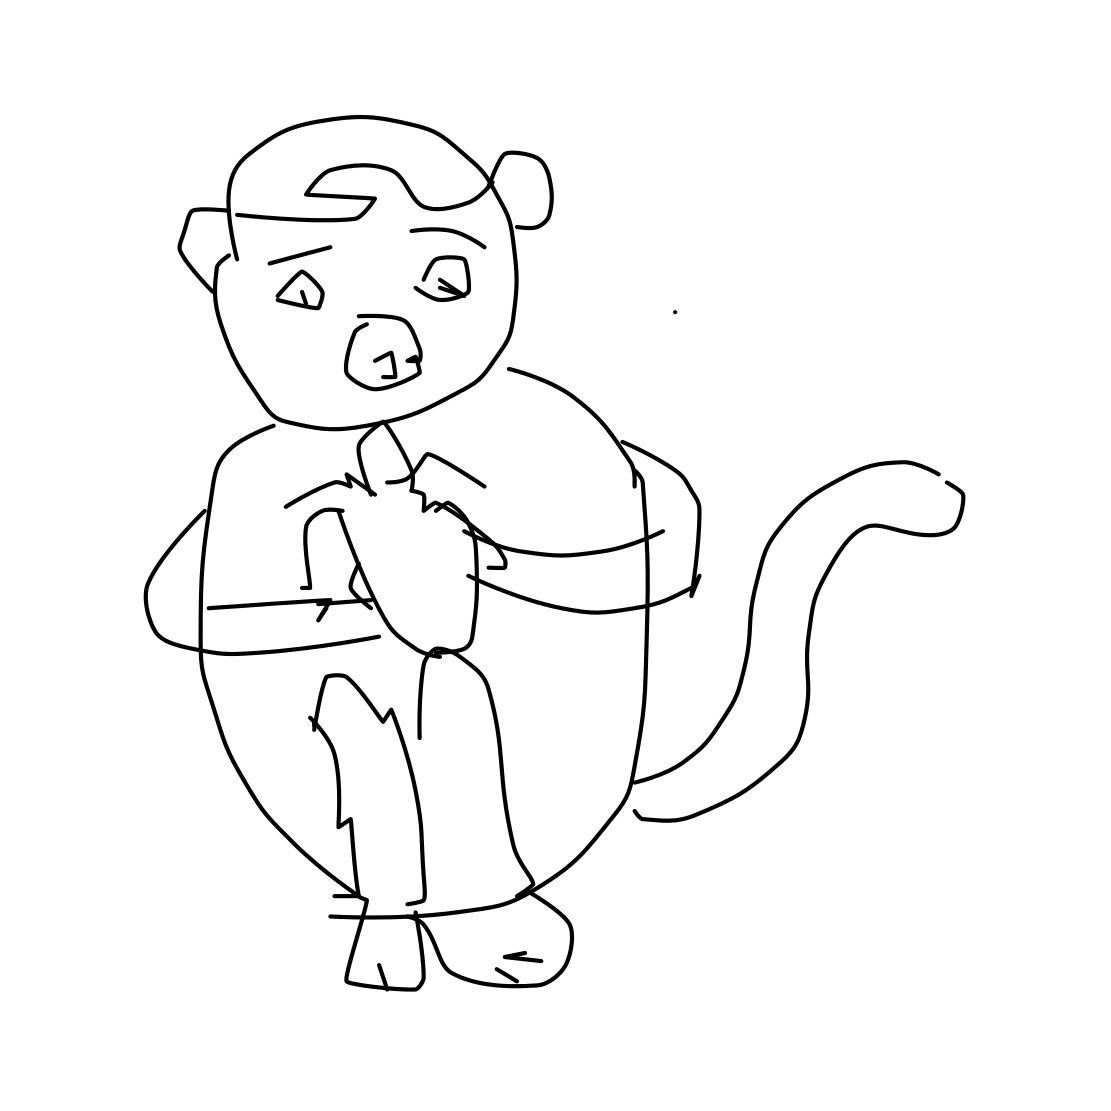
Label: monkey